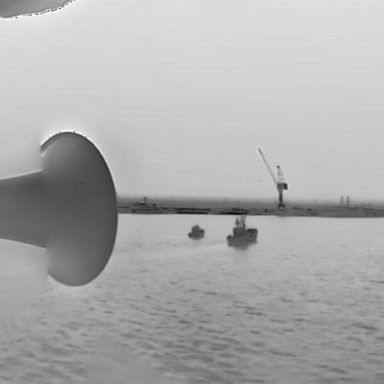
There are two bulk_carriers in the infrared image.